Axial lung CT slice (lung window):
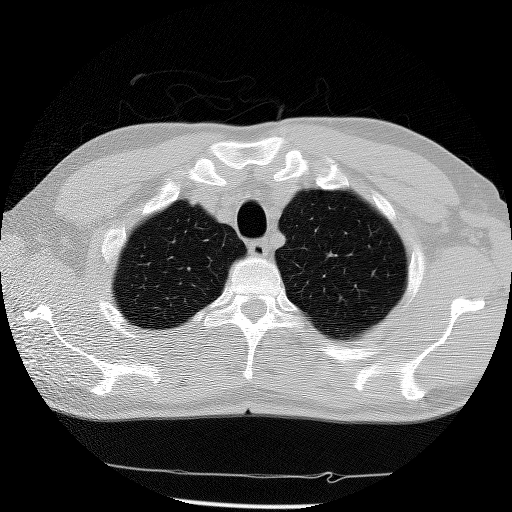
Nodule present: no